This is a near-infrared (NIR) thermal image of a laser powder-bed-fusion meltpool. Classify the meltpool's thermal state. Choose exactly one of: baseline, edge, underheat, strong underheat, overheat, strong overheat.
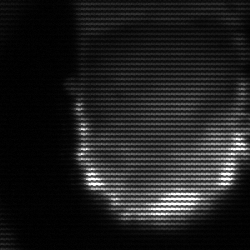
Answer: baseline